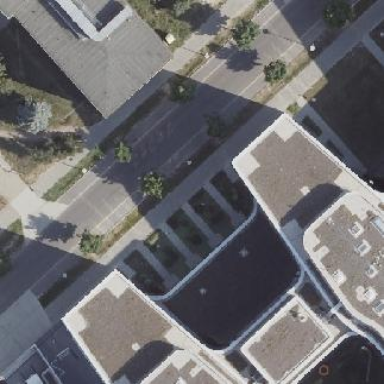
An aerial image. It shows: Part of building.